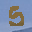
Label: 5